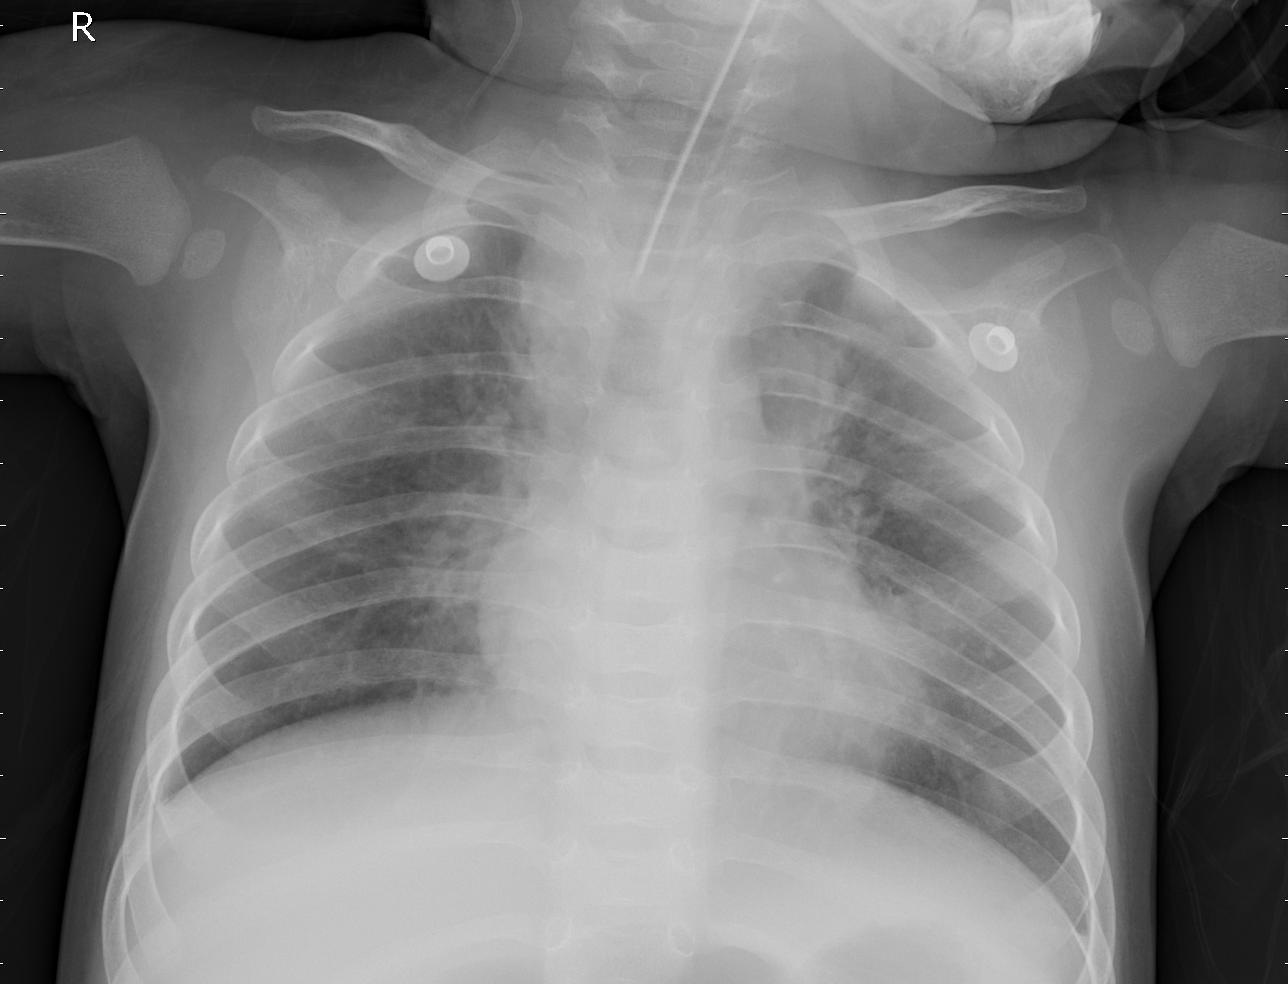
Diagnosis: PNEUMONIA